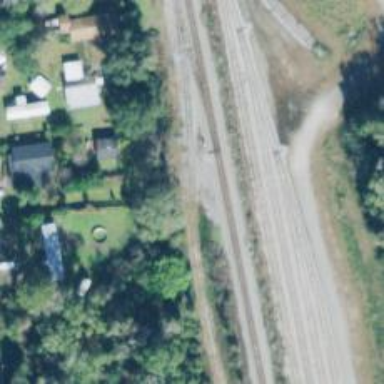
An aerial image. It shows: Rail spur service.